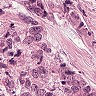
Metastatic tissue present: yes